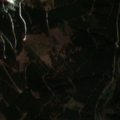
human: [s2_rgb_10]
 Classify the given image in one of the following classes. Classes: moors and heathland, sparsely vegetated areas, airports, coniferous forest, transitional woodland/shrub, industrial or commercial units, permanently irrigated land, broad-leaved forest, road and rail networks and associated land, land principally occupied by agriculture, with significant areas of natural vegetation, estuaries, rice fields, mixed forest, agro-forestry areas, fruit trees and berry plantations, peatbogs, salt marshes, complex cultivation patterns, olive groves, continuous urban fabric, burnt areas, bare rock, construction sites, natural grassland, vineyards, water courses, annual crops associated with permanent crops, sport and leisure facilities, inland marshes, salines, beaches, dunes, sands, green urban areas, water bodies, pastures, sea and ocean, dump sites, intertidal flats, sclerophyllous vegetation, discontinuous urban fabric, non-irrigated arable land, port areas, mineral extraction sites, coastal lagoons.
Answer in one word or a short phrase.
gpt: coniferous forest, mixed forest, transitional woodland/shrub